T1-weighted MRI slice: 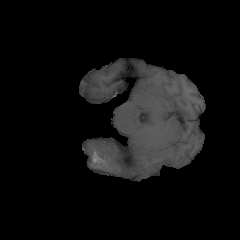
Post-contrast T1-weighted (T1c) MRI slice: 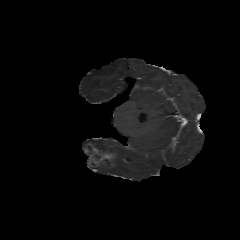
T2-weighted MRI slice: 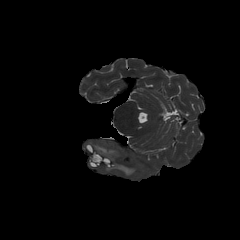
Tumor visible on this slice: yes